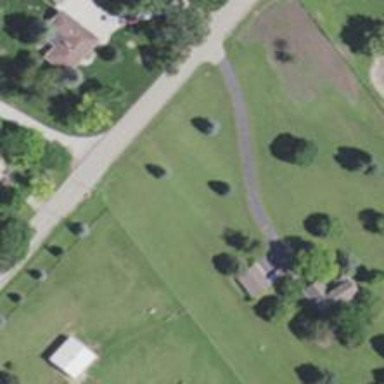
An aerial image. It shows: Driveway leading to service road.